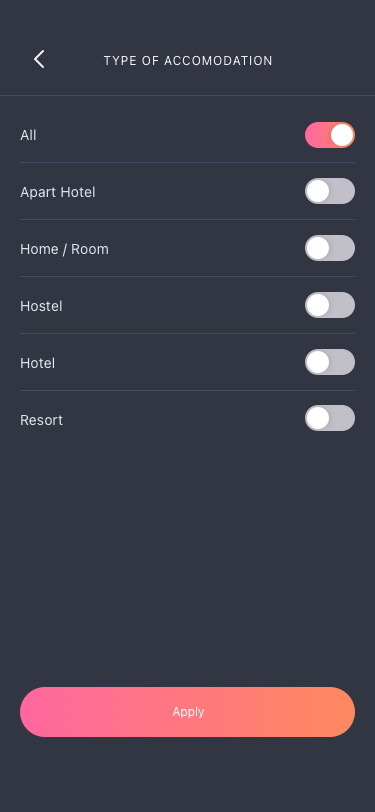
Text in this UI design:
Resort
Hotel
Hostel
Home / Room
Apart Hotel
All
TYPE OF ACCOMODATION